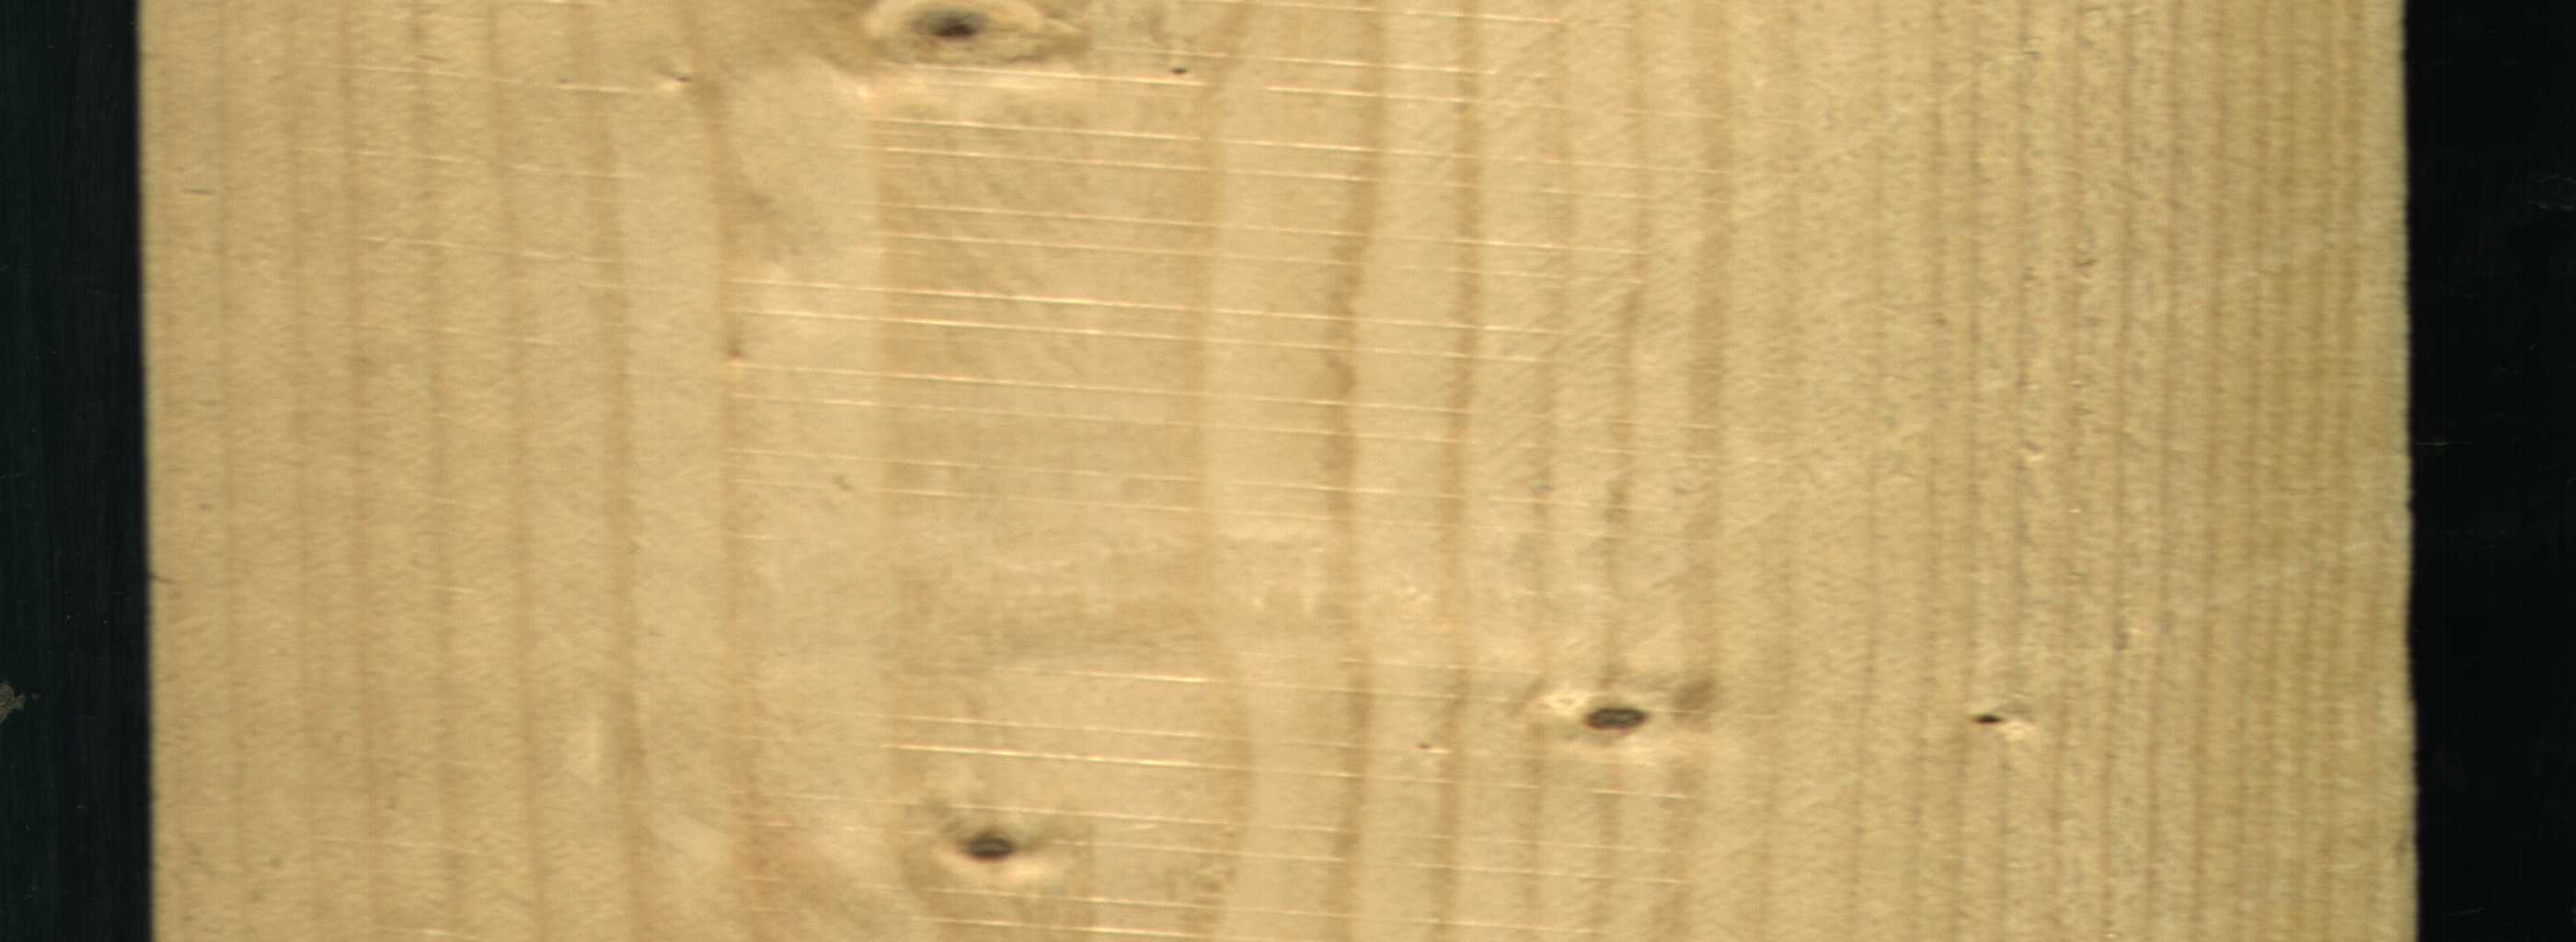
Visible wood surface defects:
Live_Knot
Live_Knot
Live_Knot
Live_Knot